Question: I downloaded FlickrKit and open its sample project file. But cannot run coz of following error. Changing the 'Deployment Target' didn't work. Please, help !

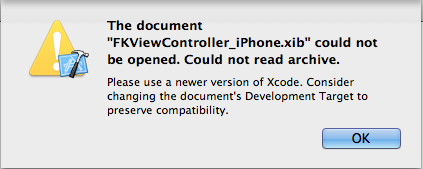
Answer: According to the error, the project was probably made in a newer version of Xcode than the one currently on your machine. Update your software and if it still doesn't work, I'd assume it was made with the newest developer only version, Xcode 5.
If this is the case you must purchase a developer account at the: <URL> and download Xcode 5. If you do not want to do that, you cannot use the project.